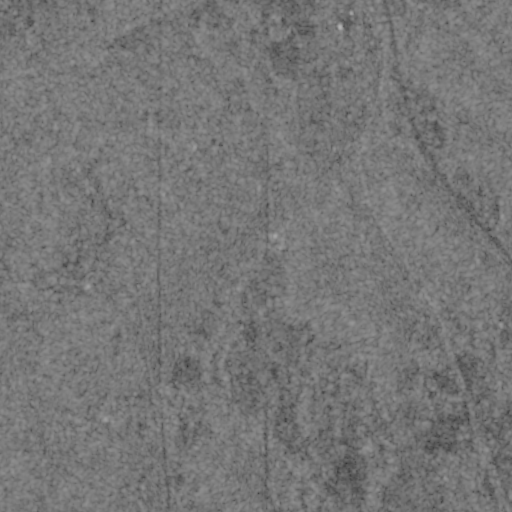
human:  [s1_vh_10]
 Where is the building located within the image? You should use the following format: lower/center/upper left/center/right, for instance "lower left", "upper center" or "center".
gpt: The building is located in the upper right of the image.
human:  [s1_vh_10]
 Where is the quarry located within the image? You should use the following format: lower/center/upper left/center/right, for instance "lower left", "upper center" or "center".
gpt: There is no quarry in the image.

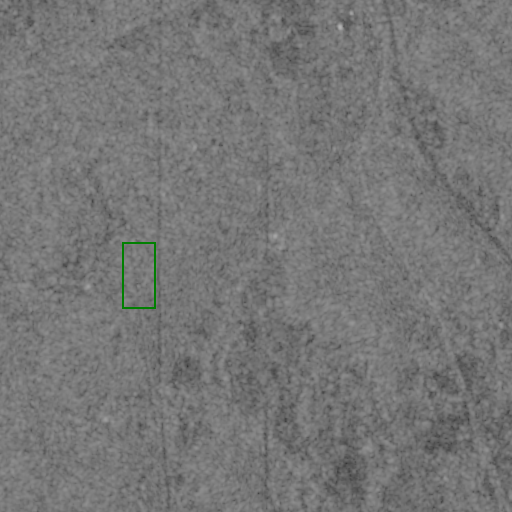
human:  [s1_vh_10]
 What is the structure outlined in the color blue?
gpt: There is no blue outline.
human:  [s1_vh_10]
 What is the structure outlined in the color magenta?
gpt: There is no structure outlined in magenta.